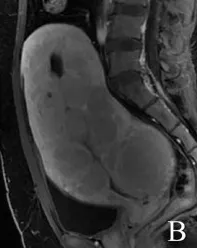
A 40-year-old patient with diffuse uterine leiomyomatosis. (A-C) Diffuse thickening of the myometrium with multiple masses showing a low signal in sagittal T2WI, mild enhancement in sagittal T1-enhanced image, and a slightly greater signal in DWI. T2WI, T2-weighted imaging; DWI, diffusion-weighted imaging.
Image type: radiology (mri)